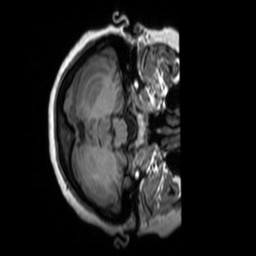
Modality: T1w
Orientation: axial
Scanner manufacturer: siemens
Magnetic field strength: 3 T
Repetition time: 1.7 s
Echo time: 0.00239 s